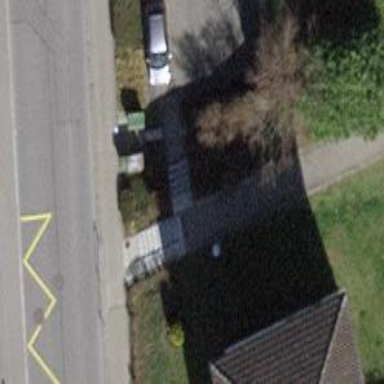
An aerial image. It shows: Road with steps.